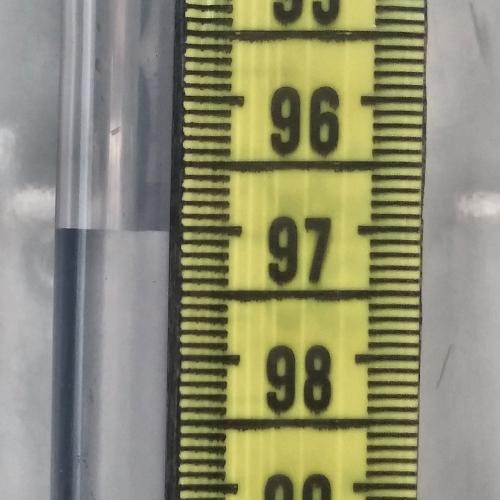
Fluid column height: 13.6 cm